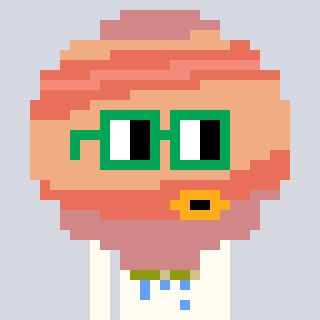
a pixel art character with square green glasses, a jupiter-shaped head and a grayscale-colored body on a cool background